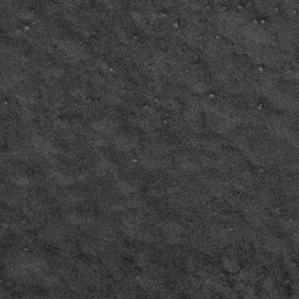
Label: frost